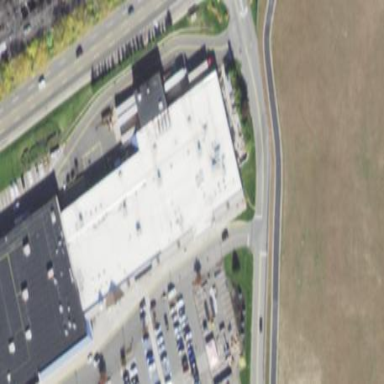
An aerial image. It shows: Supermarket located in building.